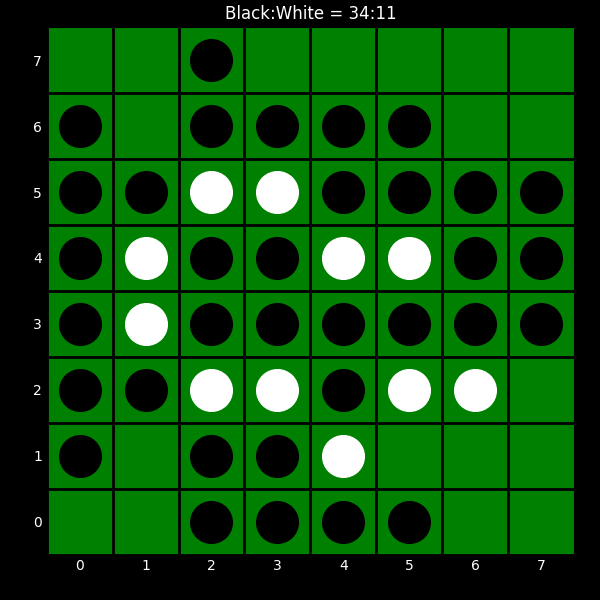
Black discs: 34
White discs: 11